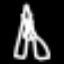
Label: The Eiffel Tower